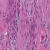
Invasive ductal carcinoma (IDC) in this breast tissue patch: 1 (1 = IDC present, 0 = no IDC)